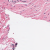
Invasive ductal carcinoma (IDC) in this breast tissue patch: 0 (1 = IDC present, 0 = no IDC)